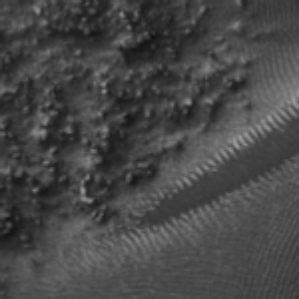
Label: frost